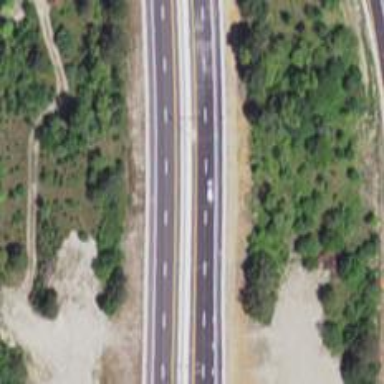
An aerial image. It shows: Asphalt motorway.